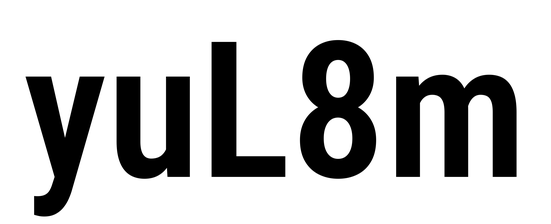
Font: Roboto_Condensed_SemiBold